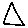
Label: triangle